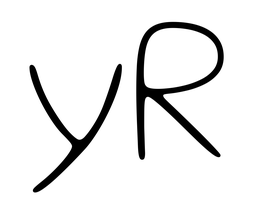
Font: Gluten_Thin